Question: ## The problem:
I've created a yeoman project by mistake on my windows box. Via explorer when I try to delete it I get an error saying that the path is too long.

## Several Solutions:
- <URL>
But is there a script based solution?
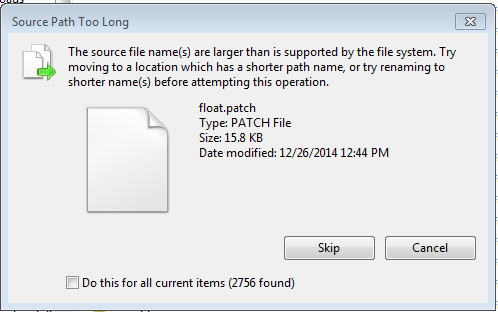
Answer: You can write powershell to this effect relying on 'npm'
'''
PS C:\code\yeoman-foo> ls node_modules | foreach {
>> echo $("Deleting module..." + $_.Name)
>> & npm rm $_.Name
>> }
>>
'''
After the above command completes you can remove the folder by the traditional ways...
Go to the parent folder containing the project folder, select it, and +